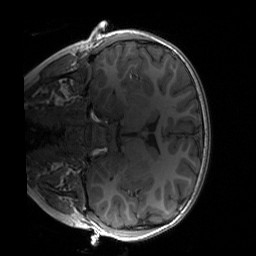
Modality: T1w
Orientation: coronal
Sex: male
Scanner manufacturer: siemens
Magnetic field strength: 3 T
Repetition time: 1.9 s
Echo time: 0.00243 s